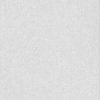
Label: dusty